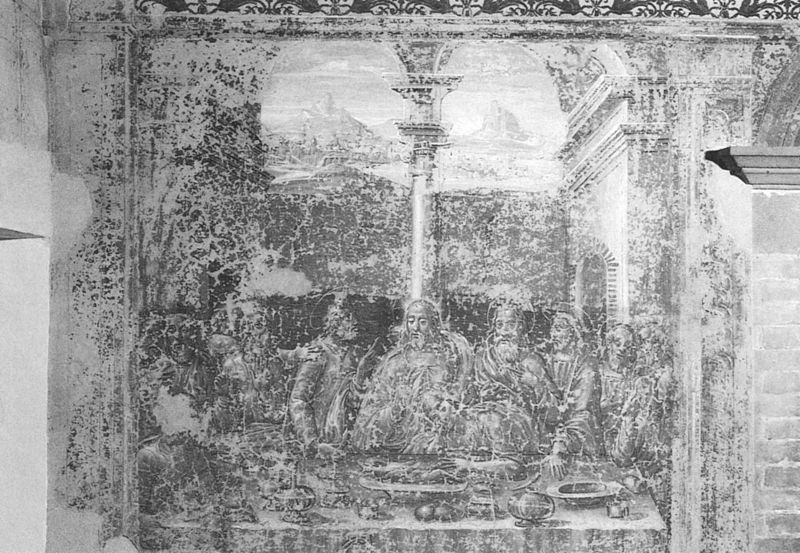
Titel: Das Abendmahl/Fresko im Kreuzgang
Standort: Foligno, Kloster S. Anna (EU - I - Umbrien)
Schlagwörter: gemälde, gott, weiß, landschaft, menschen, fenster, grau, hintergrund, männer, schwarz, säule, säulen, tisch, leute, ornament, alt, wand, schale, teller, tod, kirche, bogen, perspektive, berge, risse, essen, tafel, wein, wandgemälde, wandmalerei, brot, glaube, schwarzweiss, speisen, fliese, kachel, arkaden, heiligenschein, nimbus, christus, jesus, mittelalter, fresko, abendmahl, undeutlich, jünger, petrus, klassisch, architekur, freske, apostel, beschädigt, verrat, schadhaft, abgeblättert, essens, tidch